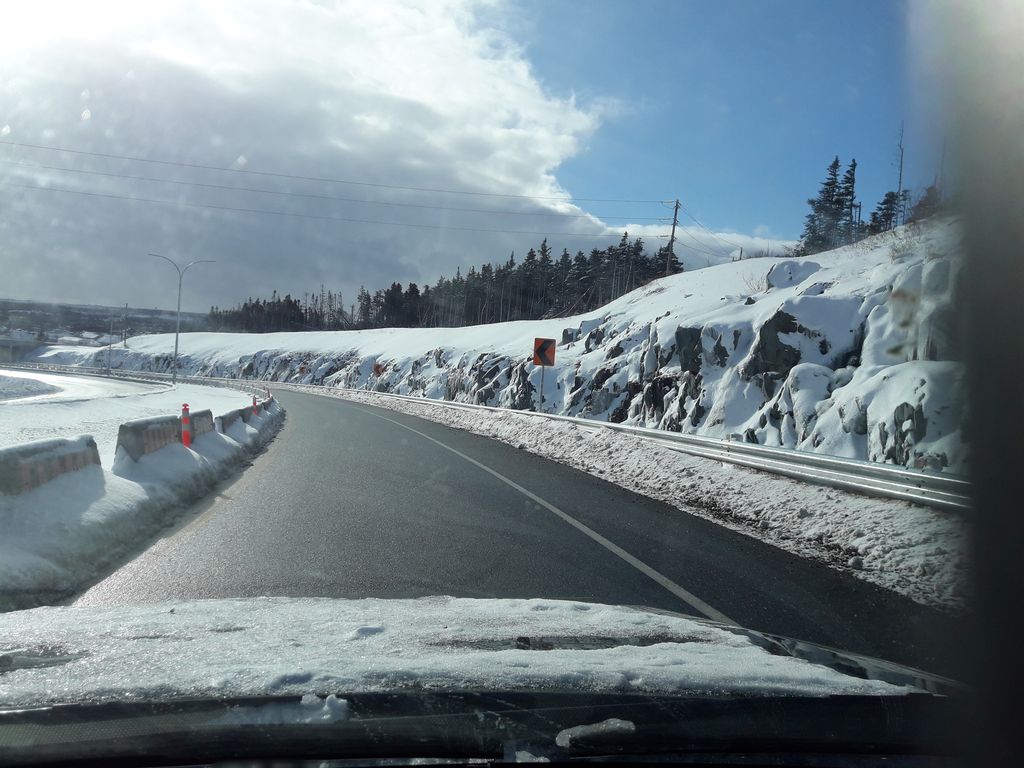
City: st_johns